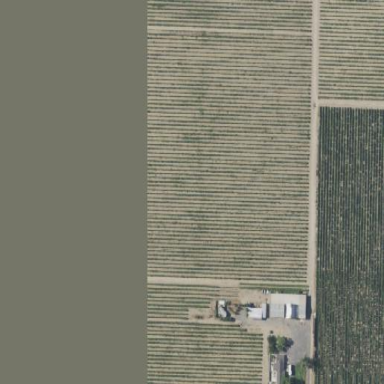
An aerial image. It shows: Vineyard.